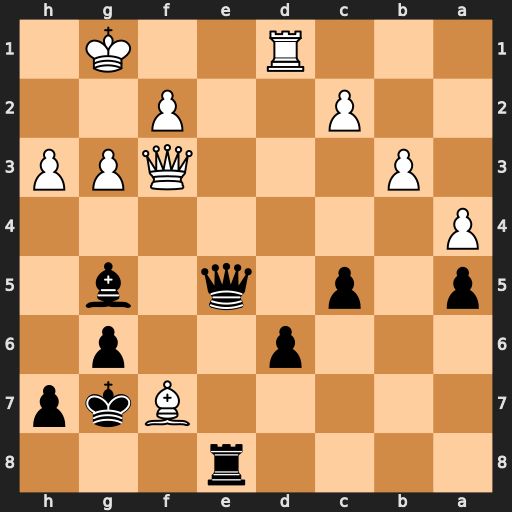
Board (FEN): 4r3/5Bkp/3p2p1/p1p1q1b1/P7/1P3QPP/2P2P2/3R2K1
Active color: b
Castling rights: -
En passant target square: -
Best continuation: Rf8 Qd5 Rxf7 Qxe5+ dxe5